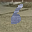
Label: 6